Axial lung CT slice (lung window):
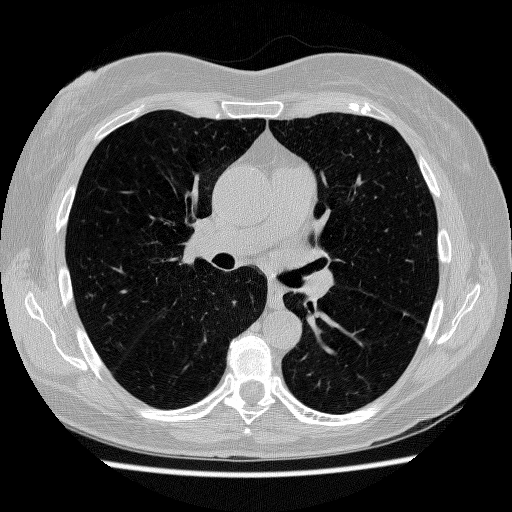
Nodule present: no